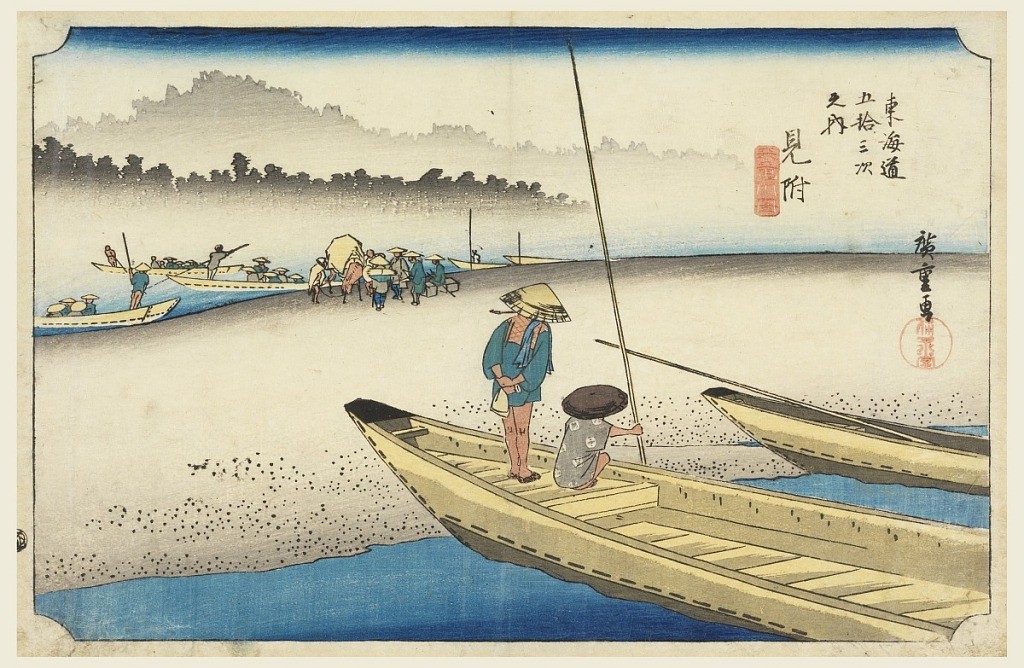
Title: Mitsuke, Tenryu-gawa River, in The Fifty-Three Stations of the Tokaido Road (Tokaido Gojusan Tsugi-no Uchi
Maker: Ando Hiroshige, Japanese, 1797–1858
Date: ca. 1834
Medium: Woodblock print (ukiyo-e) on mulberry paper (washi), ink with color
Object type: Print
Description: Right, on near arm of river two ferry boats are beached, one with two boatmen. Left, on far side of sandbank are more ferry boats with travelers. Beyond, hills with trees appear in mist.